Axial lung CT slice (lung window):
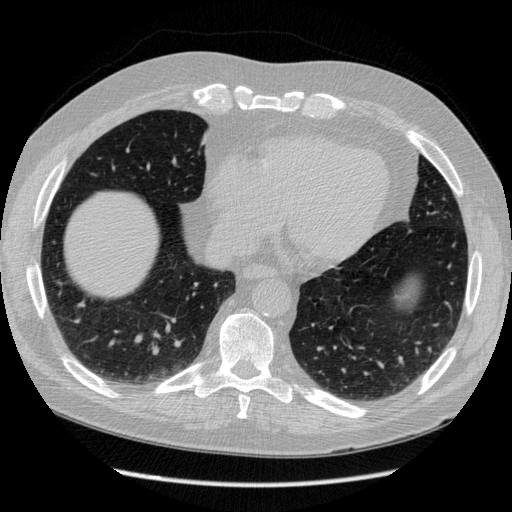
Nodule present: no